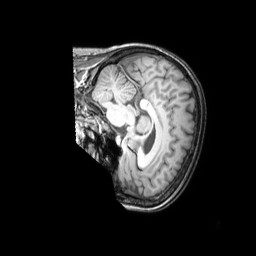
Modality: T1w
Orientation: sagittal
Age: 49
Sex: female
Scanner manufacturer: philips
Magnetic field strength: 3 T
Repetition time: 0.009891 s
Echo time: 0.004603 s